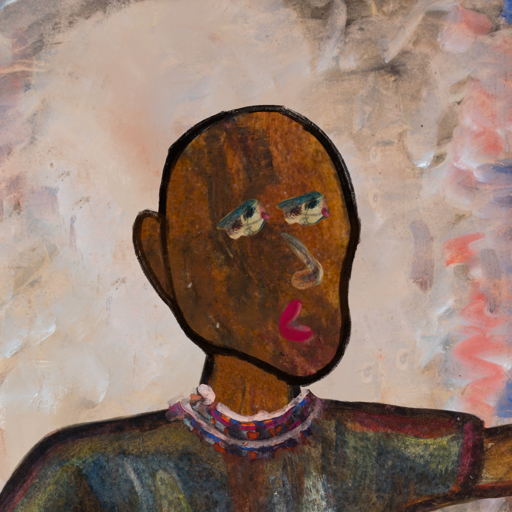
Background: Roy_Bahadur, Head And Neck Side: Mosgoul, Face Side: Pipe, Bust: Mosgoul, Hair Side: Blank, Head Accessory: Blank, Second Necklace: Blank, Necklace: Hypocrite_1, Baby: Blank